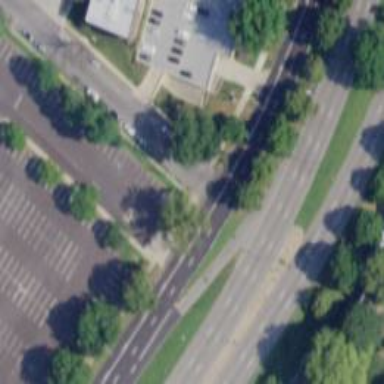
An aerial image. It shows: Uncontrolled and unmarked road crossing.